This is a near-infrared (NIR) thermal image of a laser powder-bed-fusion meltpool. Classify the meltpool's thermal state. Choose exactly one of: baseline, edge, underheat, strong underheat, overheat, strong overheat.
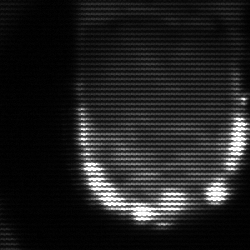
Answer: baseline